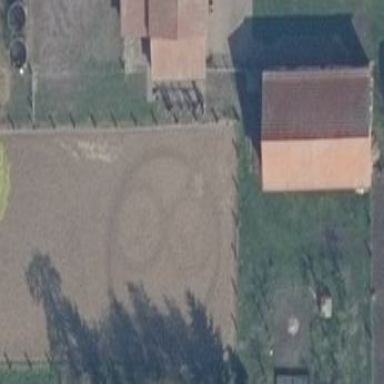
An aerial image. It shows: Equestrian pitch used for leisure and sports activities.